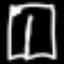
Label: pants